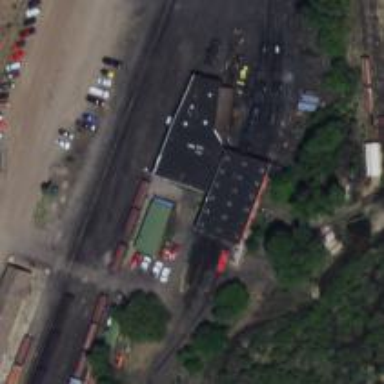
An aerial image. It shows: Narrow-gauge railway tunnel under building passage in yard.